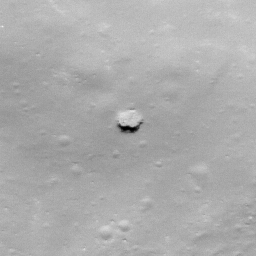
Pit: Jackson 6
Host crater: Jackson
Host type: impact_melt
Lunar coordinates: latitude 22.443, longitude 197.255